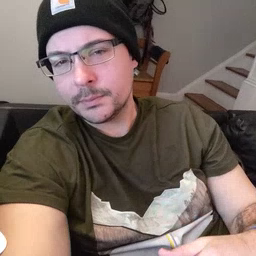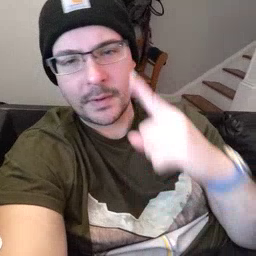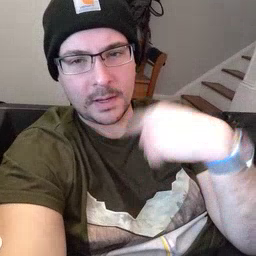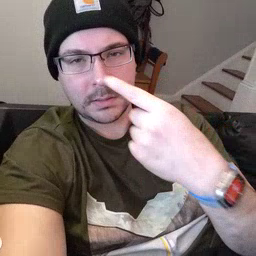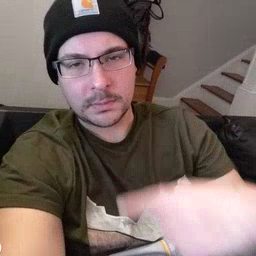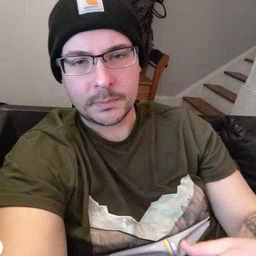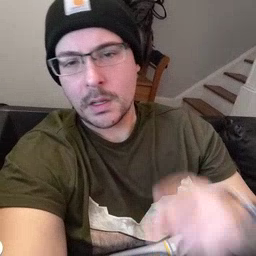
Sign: face